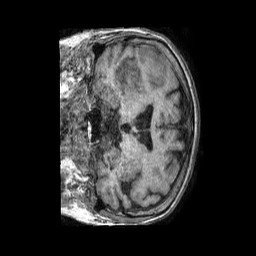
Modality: T1w
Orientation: coronal
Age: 84
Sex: female
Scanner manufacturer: philips
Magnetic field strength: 1.5 T
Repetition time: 0.007546 s
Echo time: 0.003425 s